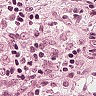
Metastatic tissue present: no